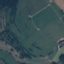
Land use / land cover class: Pasture